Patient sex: M
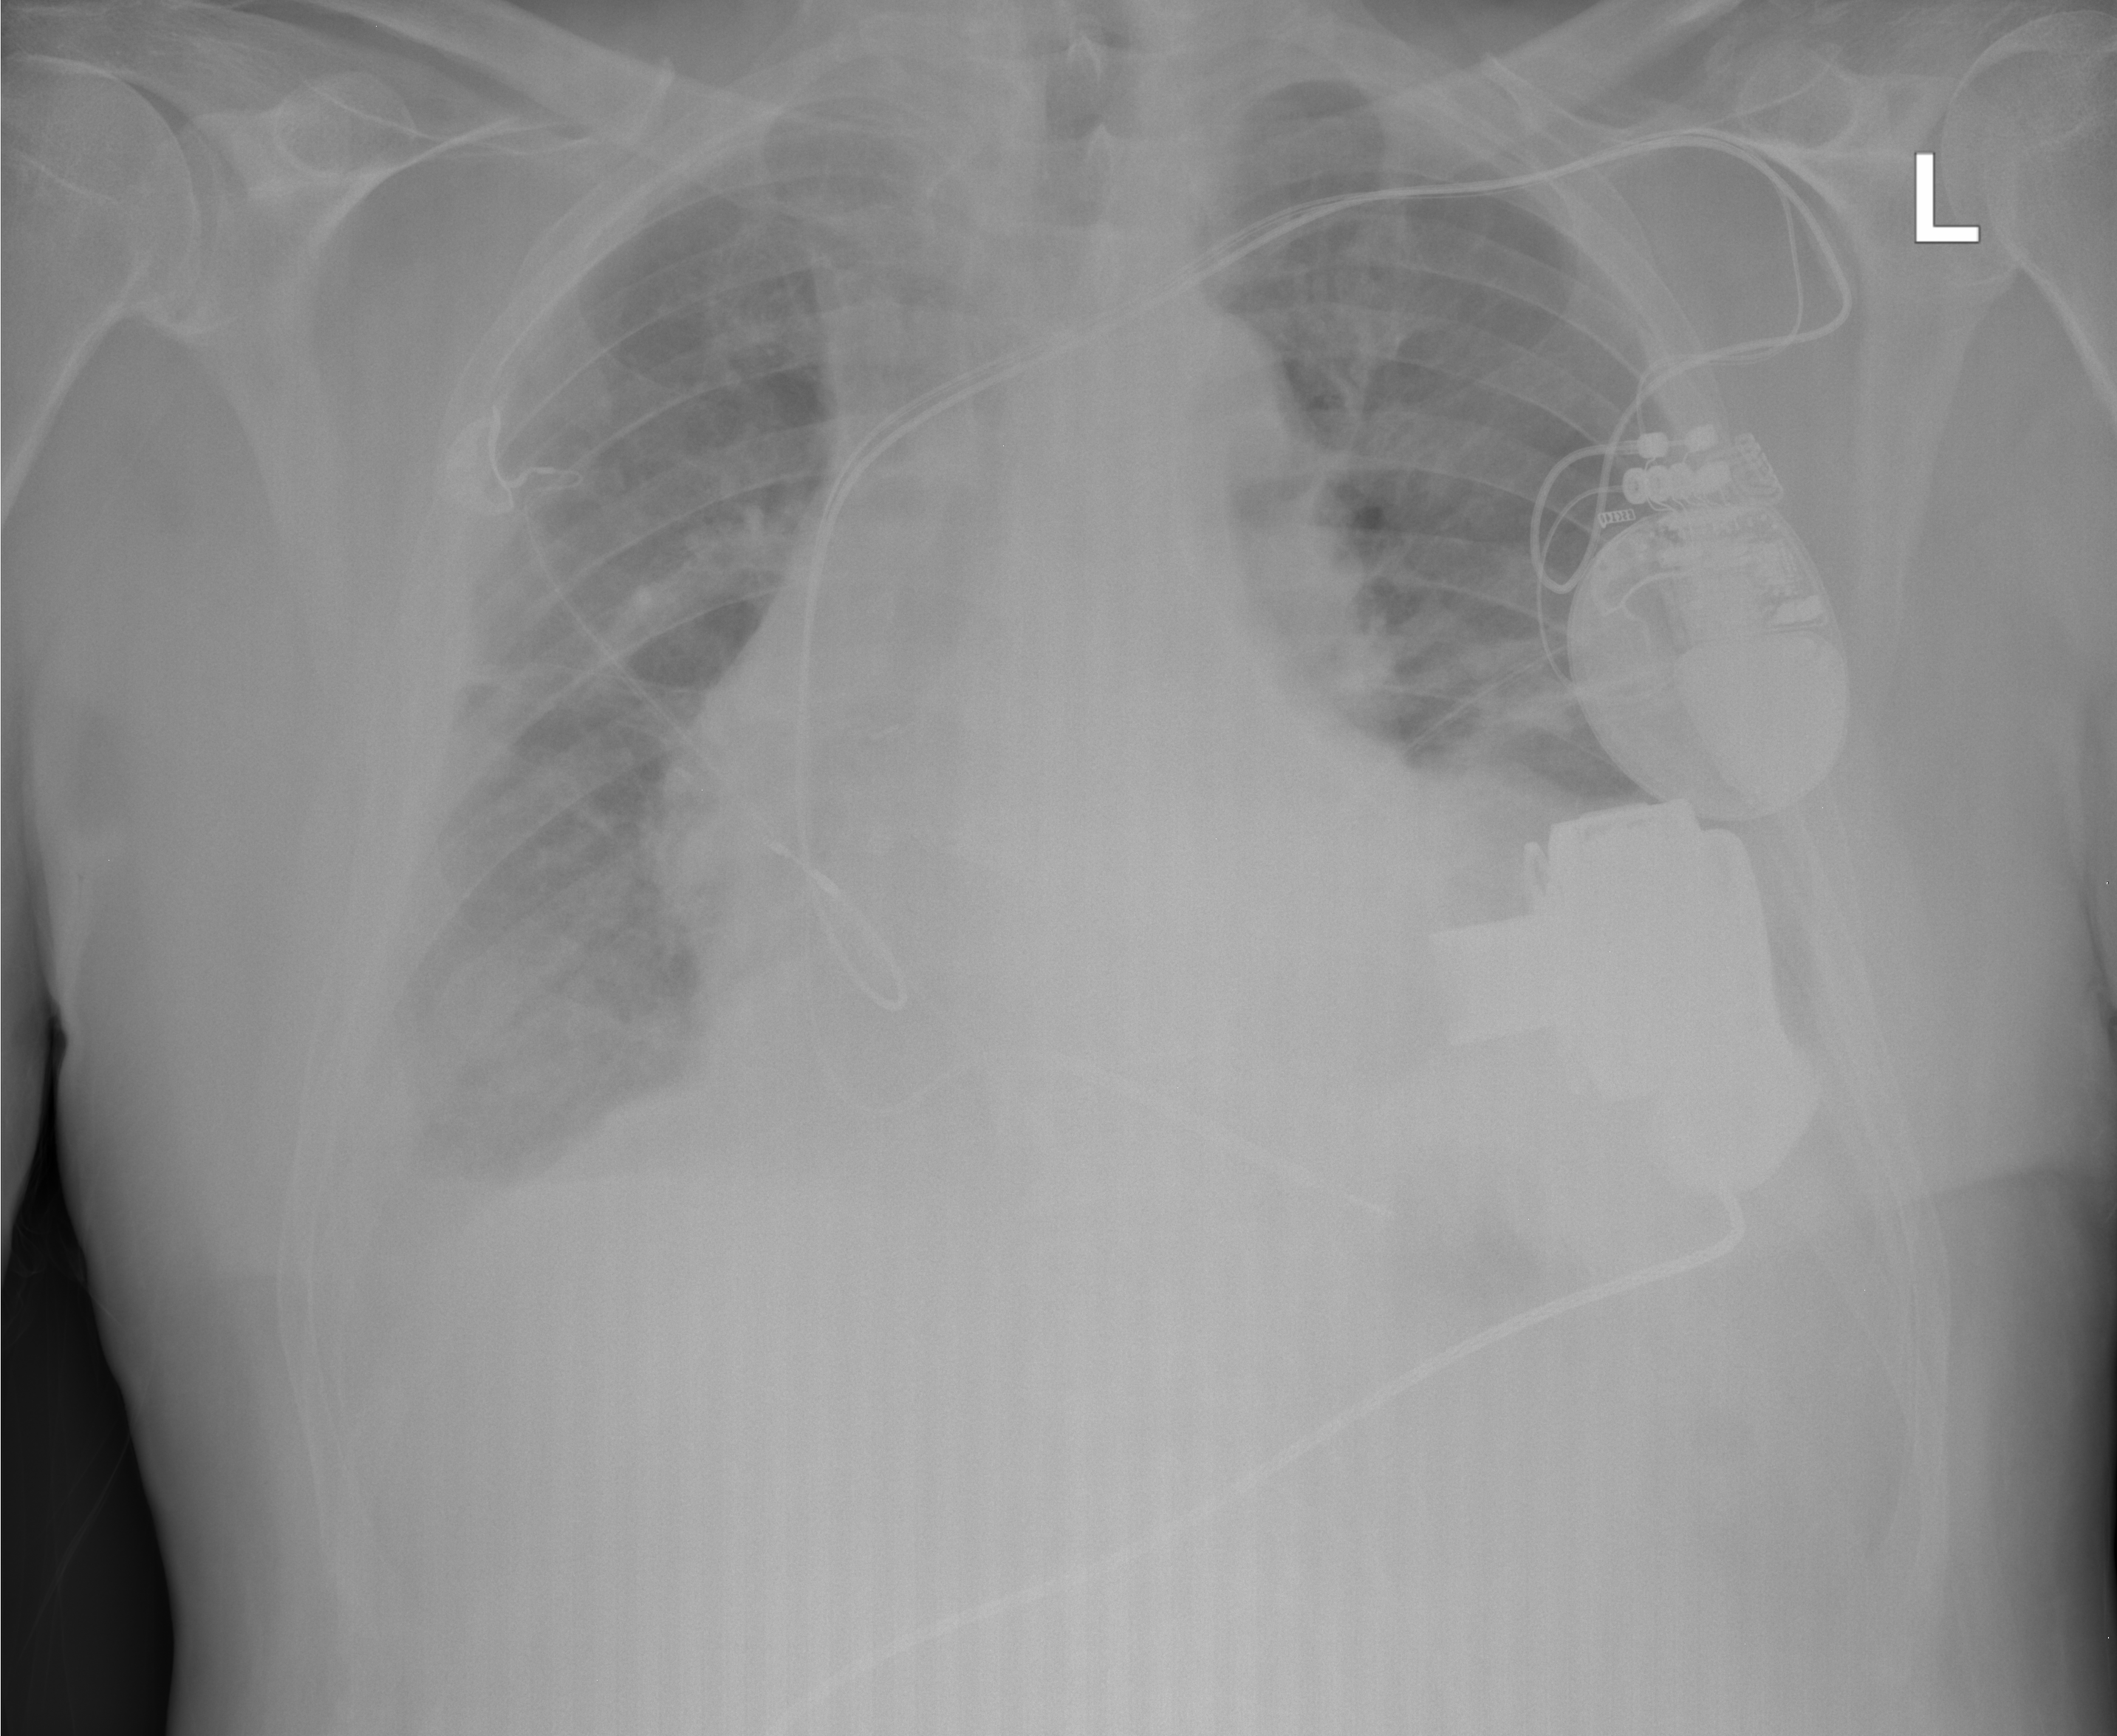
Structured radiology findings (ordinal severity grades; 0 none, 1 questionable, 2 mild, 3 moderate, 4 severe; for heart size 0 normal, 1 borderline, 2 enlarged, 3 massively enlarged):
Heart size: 2
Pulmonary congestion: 2
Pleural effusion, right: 2
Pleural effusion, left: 2
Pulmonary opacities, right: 2
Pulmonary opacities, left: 2
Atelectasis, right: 2
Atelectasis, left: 2